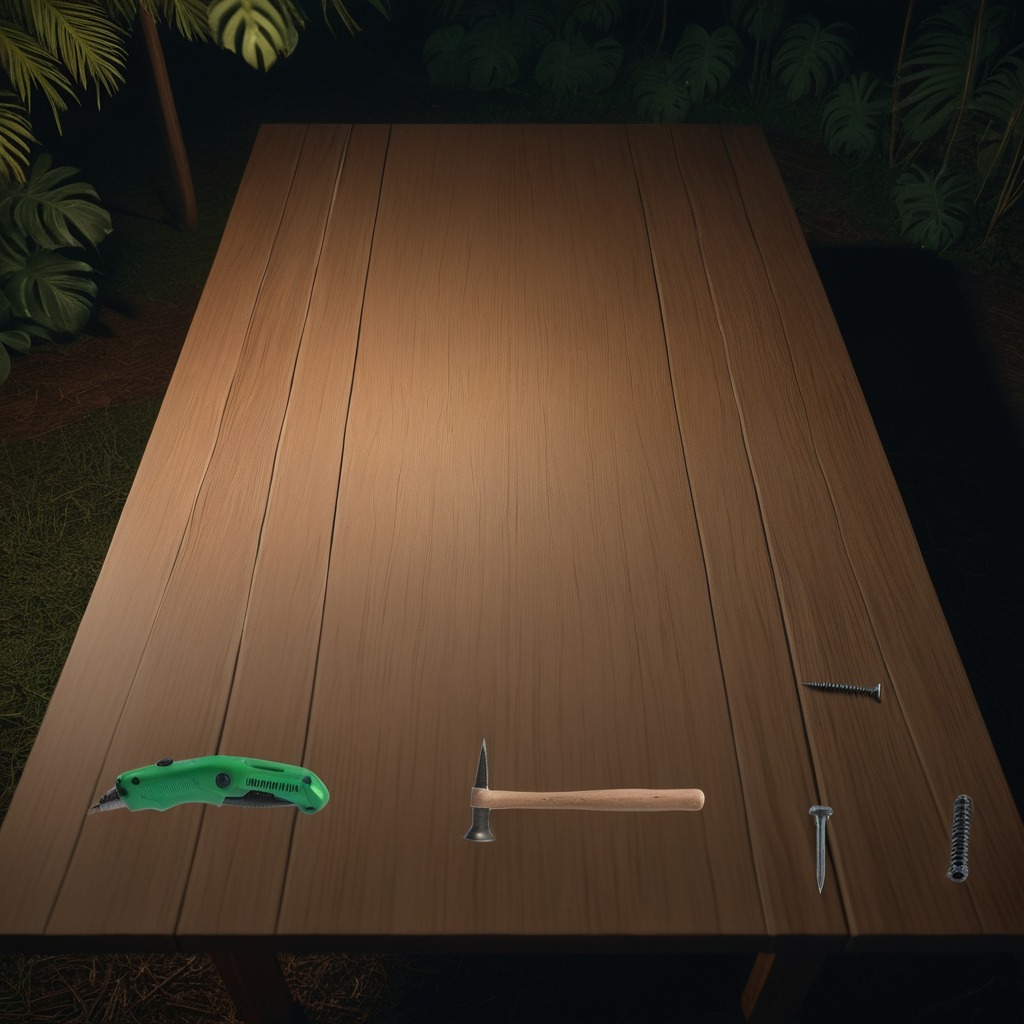
A utility knife, a metal machine screw, an iron nail, a hammer, and a coiled metal spring are lying on a wooden table inside a jungle field workshop tent at night.